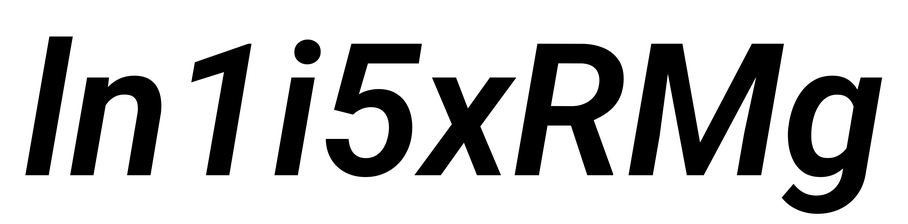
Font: Roboto-Italic_SemiBold_Italic